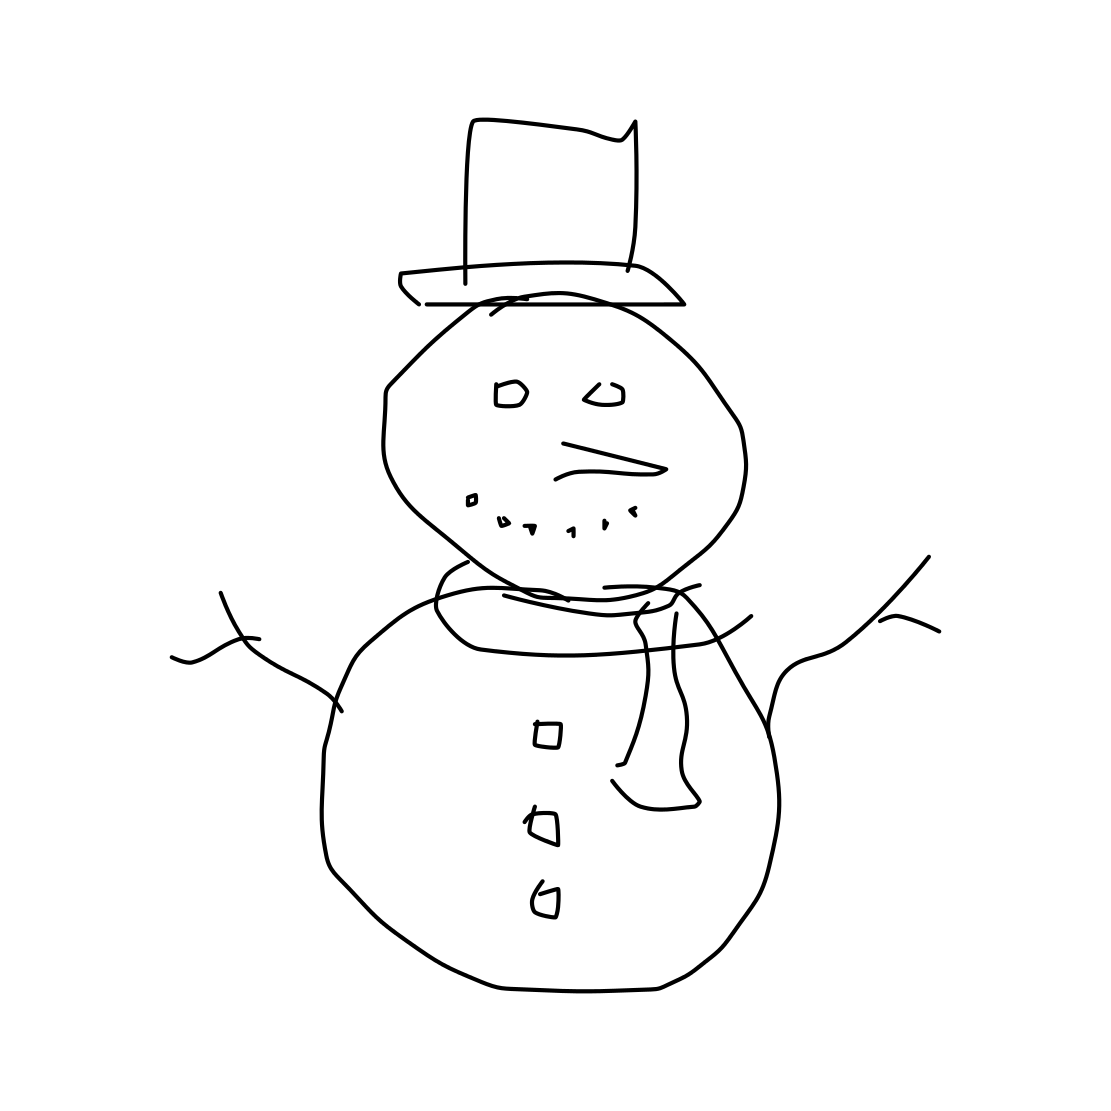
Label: snowman